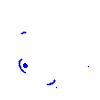
Particle: electron